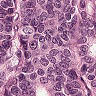
Metastatic tissue present: yes